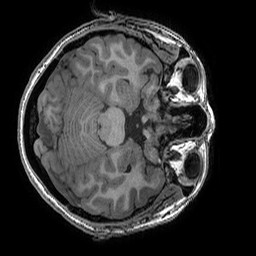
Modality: T1w
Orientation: axial
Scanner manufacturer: ge
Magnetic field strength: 3 T
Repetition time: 0.008512 s
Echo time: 0.003336 s